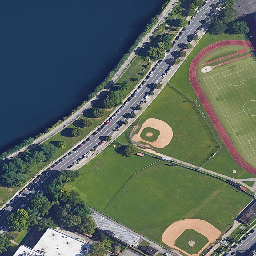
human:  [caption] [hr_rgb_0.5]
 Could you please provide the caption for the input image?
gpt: A small tennis court and a red runway near the dark blue sea.

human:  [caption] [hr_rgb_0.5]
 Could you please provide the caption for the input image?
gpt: The two tennis courts run across the sea

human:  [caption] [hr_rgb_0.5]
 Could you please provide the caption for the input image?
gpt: The two tennis courts are separated from the sea by road.

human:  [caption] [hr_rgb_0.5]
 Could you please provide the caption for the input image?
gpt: Small tennis courts and red runways beside the dark blue sea.

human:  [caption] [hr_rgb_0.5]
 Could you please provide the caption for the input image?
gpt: A small tennis court and a red playground are adjacent to the dark blue sea.